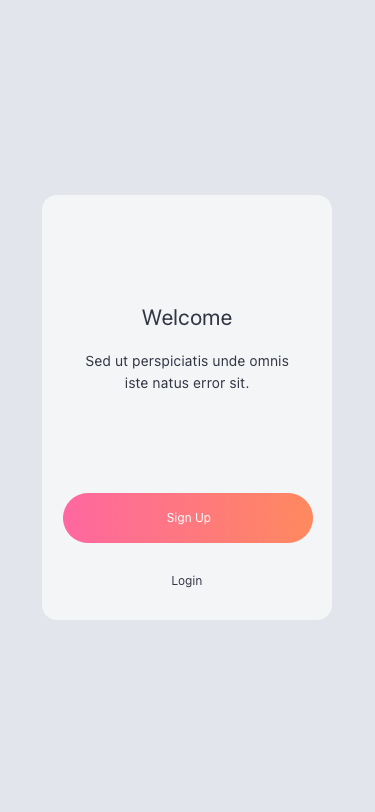
Text in this UI design:
Login
Sed ut perspiciatis unde omnis iste natus error sit.
Welcome